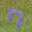
Label: 7